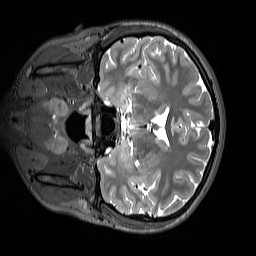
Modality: T2w
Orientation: coronal
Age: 12
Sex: female
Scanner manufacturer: siemens
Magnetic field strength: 3 T
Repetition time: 3.2 s
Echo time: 0.408 s